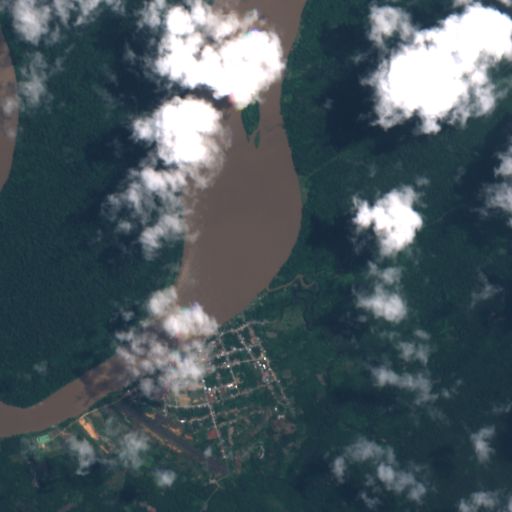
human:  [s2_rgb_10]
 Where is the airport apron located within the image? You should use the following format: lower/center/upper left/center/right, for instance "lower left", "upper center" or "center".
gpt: The airport apron is located in the lower left of the image.
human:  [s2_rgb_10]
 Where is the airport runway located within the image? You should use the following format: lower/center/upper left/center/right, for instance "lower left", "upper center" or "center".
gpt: The airport runway is located in the lower left of the image.
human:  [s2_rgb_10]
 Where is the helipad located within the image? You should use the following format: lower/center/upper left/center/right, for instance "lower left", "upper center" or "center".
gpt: The helipad is located in the lower left of the image.
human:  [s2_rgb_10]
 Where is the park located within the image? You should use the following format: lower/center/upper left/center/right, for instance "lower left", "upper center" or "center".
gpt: The park is located in the lower left of the image.
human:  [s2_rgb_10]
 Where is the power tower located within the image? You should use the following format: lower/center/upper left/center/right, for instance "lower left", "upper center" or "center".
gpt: There is no power tower in the image.